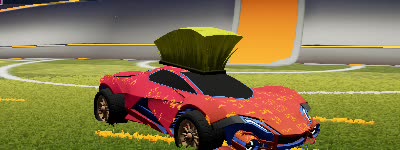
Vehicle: werewolf